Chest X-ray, AP view. Patient: 31 years old, sex F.
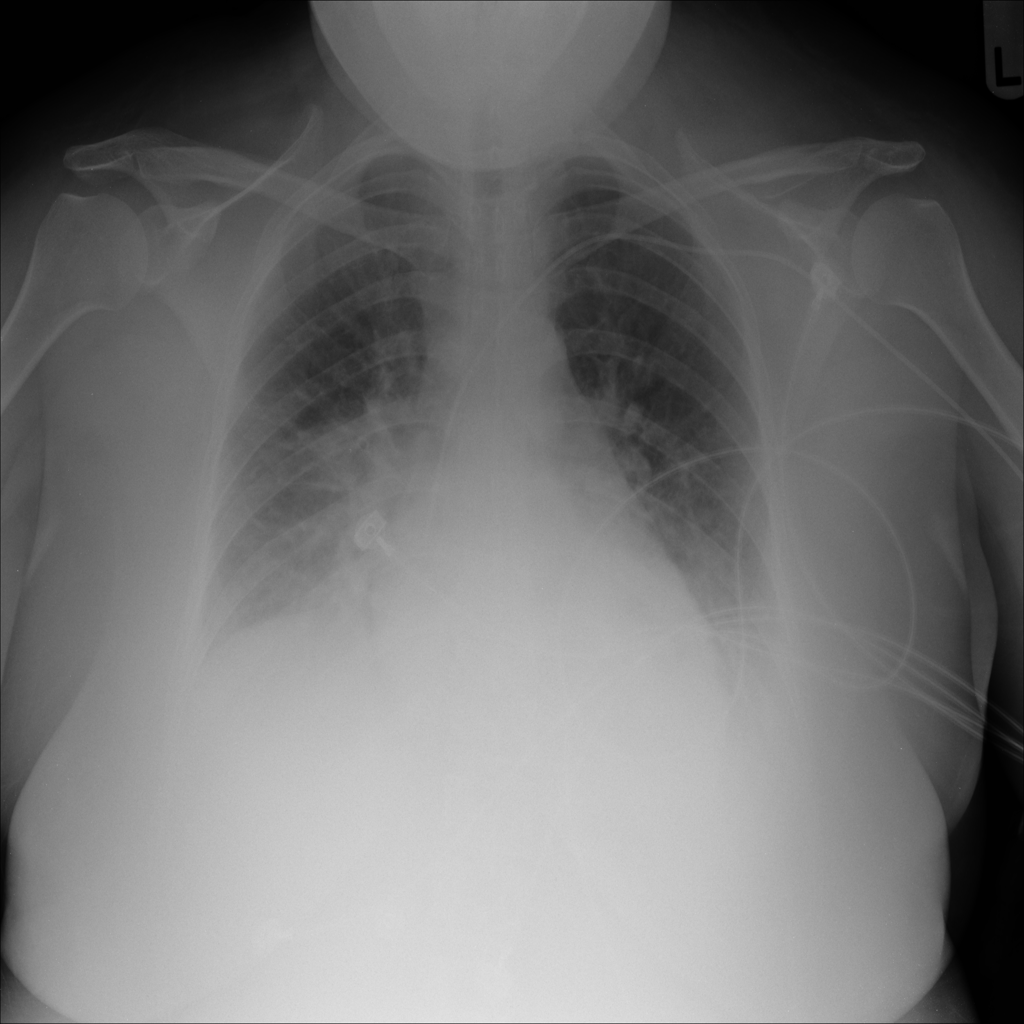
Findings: Edema, Infiltration